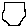
Label: hexagon